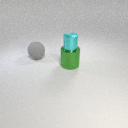
large green metal cylinder to the right of large gray rubber sphere